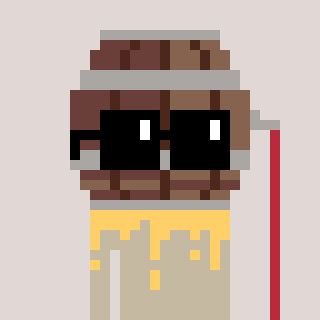
a pixel art character with square black sunglasses, a wine barrel-shaped head and a bege-colored body on a warm background